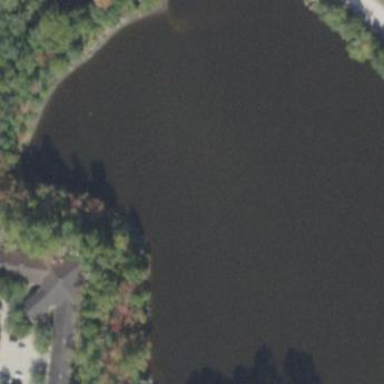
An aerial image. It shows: Serene lake.